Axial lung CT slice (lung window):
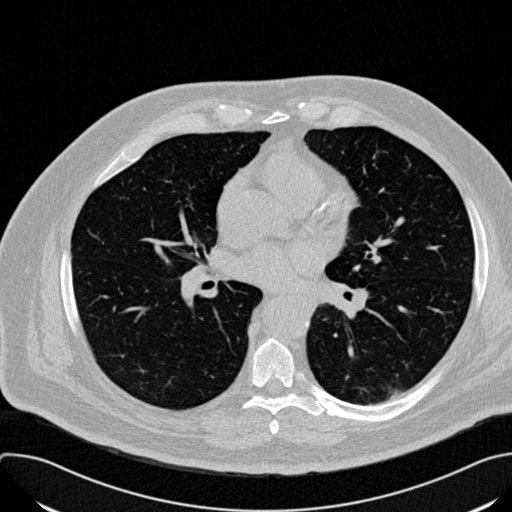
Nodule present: no